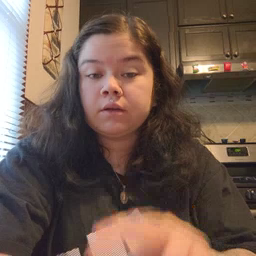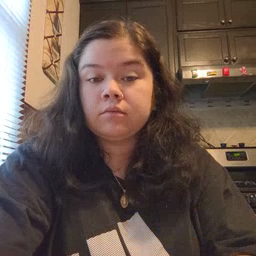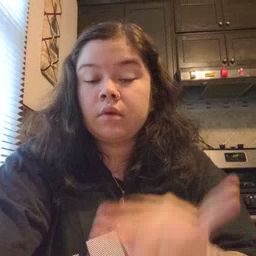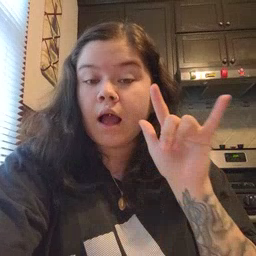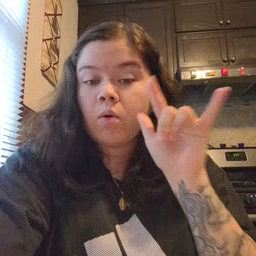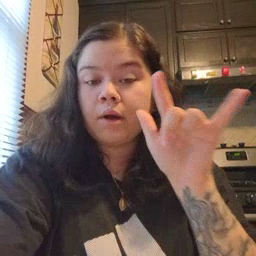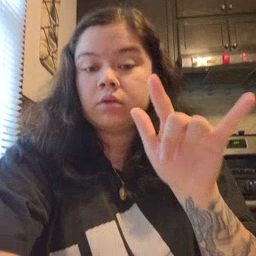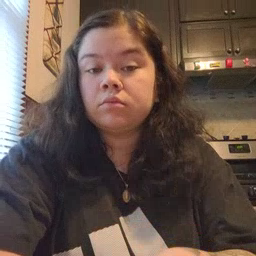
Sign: airplane